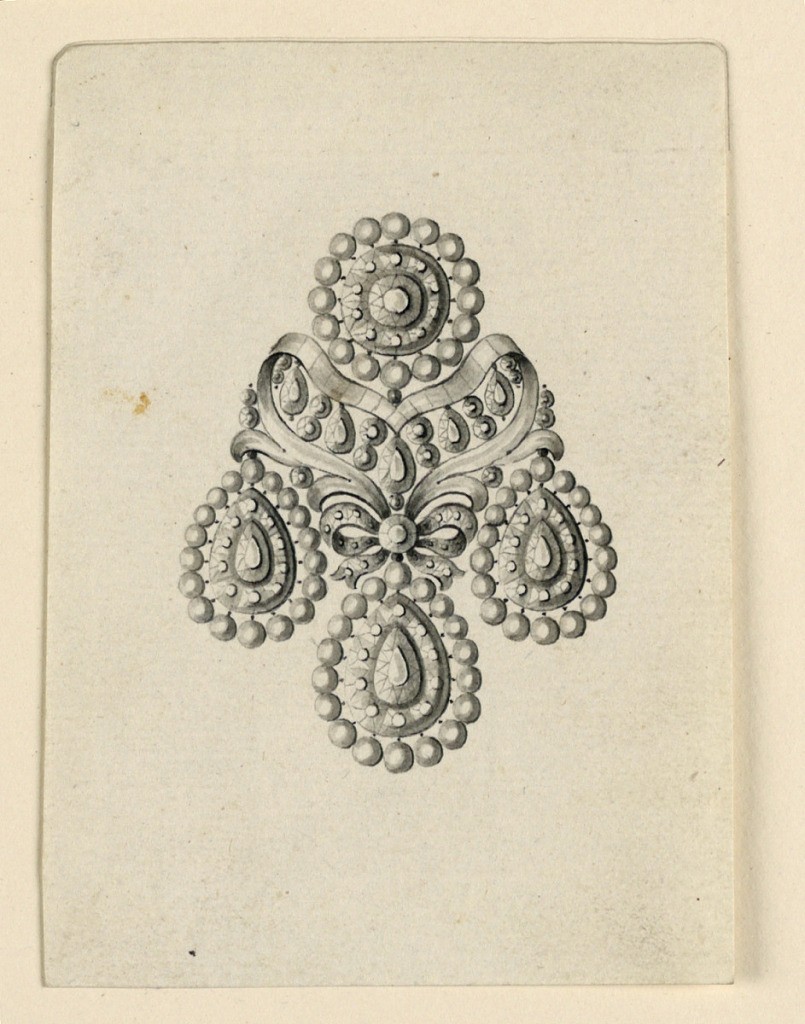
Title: Design for an Earring
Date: ca. 1780
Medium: Pen and black ink, brush and gray watercolor on light green paper
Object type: Drawing
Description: Jewelry design for an earring, a disk above and three drops below, each having outside rows of round diamonds. In the center, an escutcheon in the shape of a heart with a small knot below; inside rows of two disks, one above the other, alternating with a drop. Upper corners slightly bevelled.